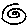
Label: line